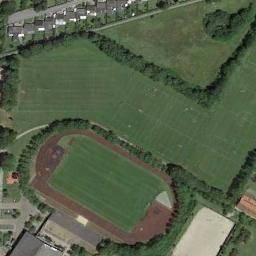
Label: ground_track_field